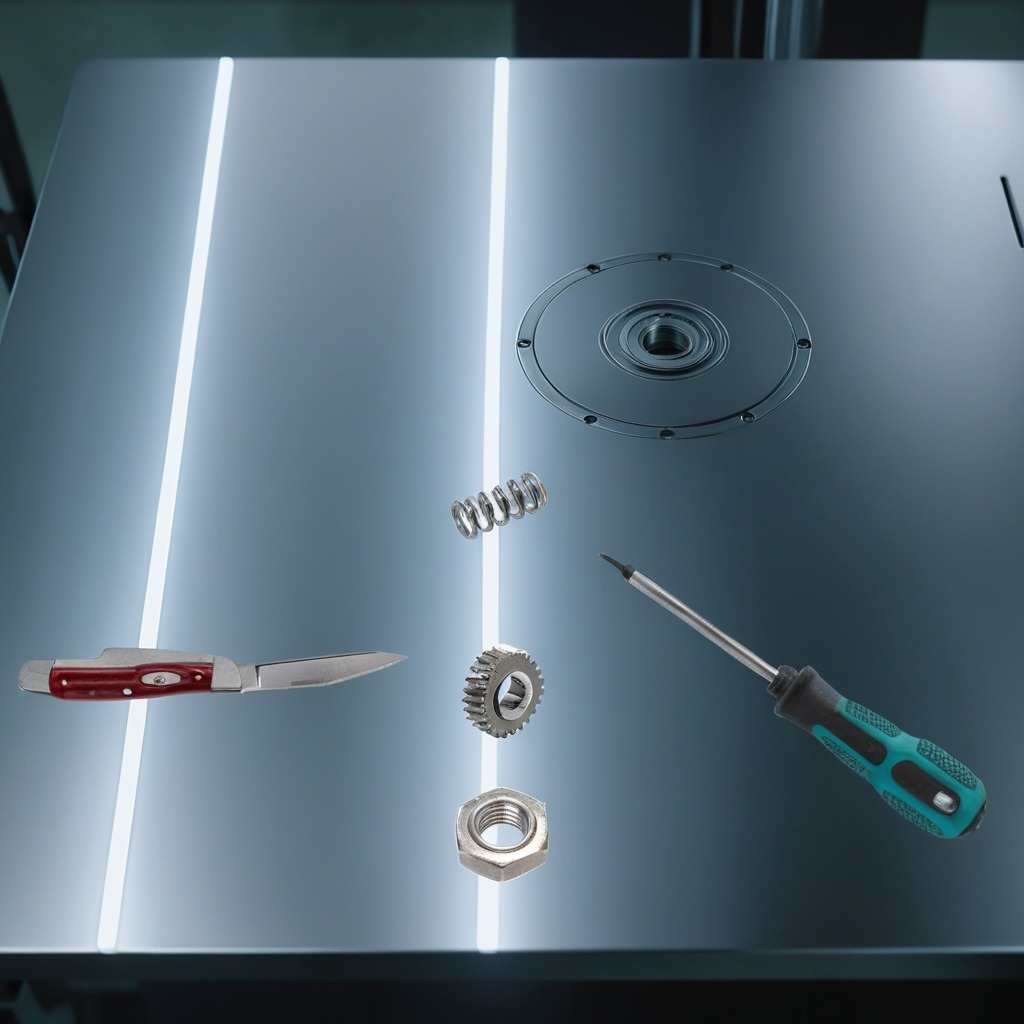
A steel gear with teeth, a utility knife, a coiled metal spring, a screwdriver, and a metal nut are lying on the metal table.